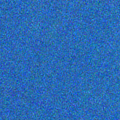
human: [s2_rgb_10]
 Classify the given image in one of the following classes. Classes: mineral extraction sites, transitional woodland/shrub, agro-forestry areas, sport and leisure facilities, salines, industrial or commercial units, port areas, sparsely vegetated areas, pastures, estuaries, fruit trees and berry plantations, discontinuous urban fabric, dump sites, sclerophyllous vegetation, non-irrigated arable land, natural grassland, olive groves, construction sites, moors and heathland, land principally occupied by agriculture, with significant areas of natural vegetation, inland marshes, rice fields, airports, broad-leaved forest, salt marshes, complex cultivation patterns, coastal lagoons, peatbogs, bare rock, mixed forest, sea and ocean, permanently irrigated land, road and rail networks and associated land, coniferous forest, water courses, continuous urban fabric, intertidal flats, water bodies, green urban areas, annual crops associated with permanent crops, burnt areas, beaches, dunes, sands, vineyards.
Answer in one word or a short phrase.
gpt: sea and ocean